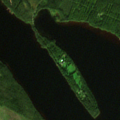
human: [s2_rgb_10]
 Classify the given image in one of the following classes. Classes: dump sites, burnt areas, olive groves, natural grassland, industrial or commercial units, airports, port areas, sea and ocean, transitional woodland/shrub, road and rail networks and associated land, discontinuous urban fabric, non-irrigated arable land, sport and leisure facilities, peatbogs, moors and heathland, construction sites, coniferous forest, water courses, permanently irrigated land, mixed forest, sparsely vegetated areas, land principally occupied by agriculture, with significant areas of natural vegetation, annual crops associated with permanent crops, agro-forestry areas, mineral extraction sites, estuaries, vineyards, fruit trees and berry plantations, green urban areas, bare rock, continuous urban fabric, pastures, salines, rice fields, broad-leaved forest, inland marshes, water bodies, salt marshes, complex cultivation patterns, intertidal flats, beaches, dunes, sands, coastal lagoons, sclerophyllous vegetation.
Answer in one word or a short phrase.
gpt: coniferous forest, mixed forest, transitional woodland/shrub, water bodies